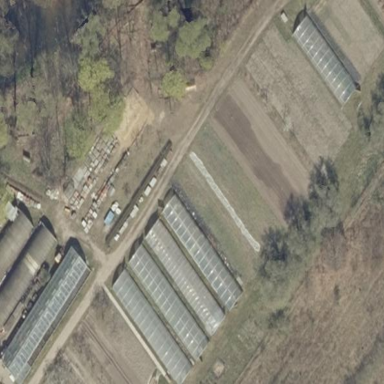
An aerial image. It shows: Plant nursery.